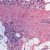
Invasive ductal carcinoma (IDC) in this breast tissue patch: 0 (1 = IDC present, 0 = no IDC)